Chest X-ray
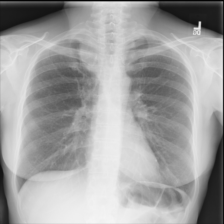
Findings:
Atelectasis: negative
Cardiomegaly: negative
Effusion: negative
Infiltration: negative
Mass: negative
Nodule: negative
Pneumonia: negative
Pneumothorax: negative
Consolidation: negative
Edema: negative
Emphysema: negative
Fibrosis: negative
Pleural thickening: positive
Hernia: negative